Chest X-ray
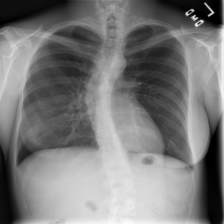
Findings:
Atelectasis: negative
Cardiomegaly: negative
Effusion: negative
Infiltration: negative
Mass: negative
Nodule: negative
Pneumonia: negative
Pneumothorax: negative
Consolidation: negative
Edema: negative
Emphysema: negative
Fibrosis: negative
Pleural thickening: negative
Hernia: negative